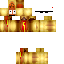
A male human skin with medium skin, wearing brown long hair dressed in a yellow hoodie and brown pants, featuring a closed mouth.